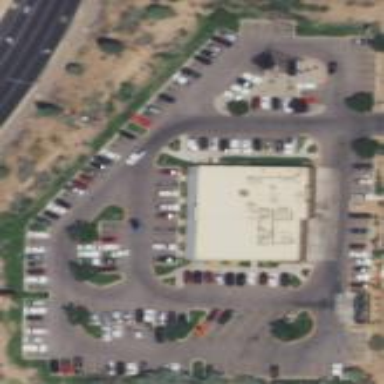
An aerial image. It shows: Retail area.